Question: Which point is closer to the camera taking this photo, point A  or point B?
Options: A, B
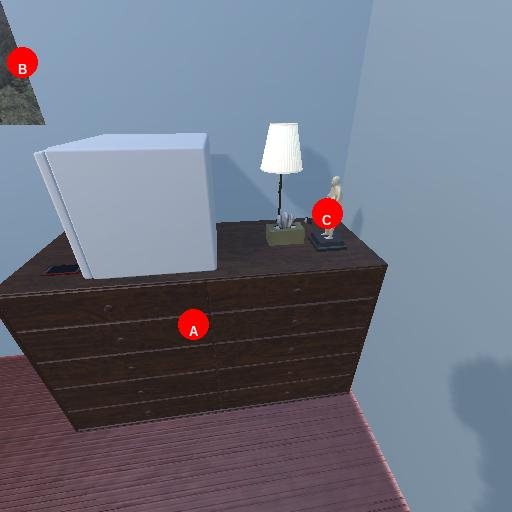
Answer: A